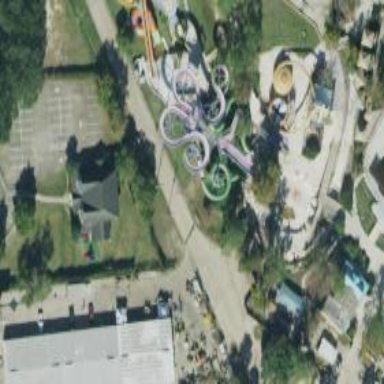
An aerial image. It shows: Water slide attraction.